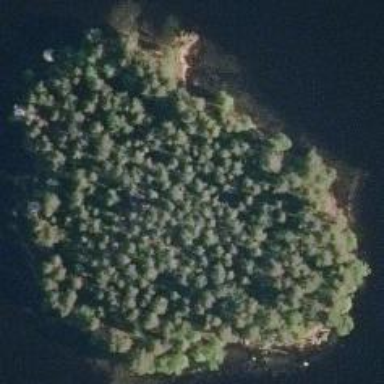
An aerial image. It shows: Island covered in forest.